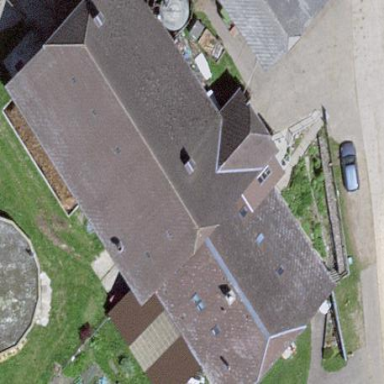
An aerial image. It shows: Farm building.